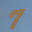
Label: 7